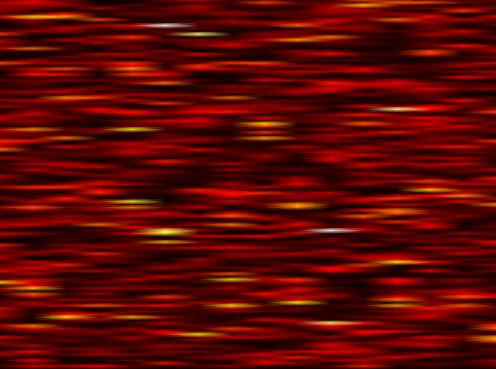
Label: WOLA